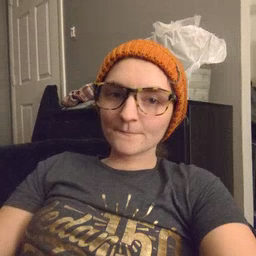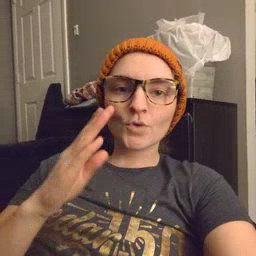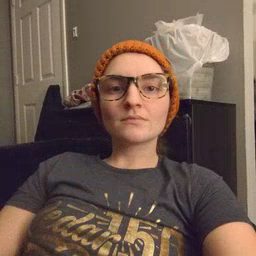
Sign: blue